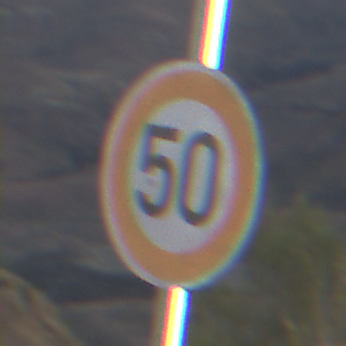
Verkehrszeichen: Geschwindigkeit50
Umgebung: Outdoor, Nature
Tageszeit: SunriseSunset
Wetter: PartlyCloudy
Licht: Natural
Jahreszeit: NotSpecified
Kontrast: HighContrast